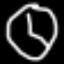
Label: clock